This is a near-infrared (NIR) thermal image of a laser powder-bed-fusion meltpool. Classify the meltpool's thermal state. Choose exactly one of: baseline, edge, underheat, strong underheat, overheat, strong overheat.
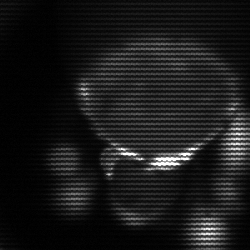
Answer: edge